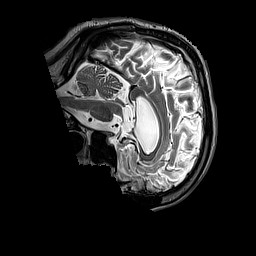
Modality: T2w
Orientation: sagittal
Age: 52
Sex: male
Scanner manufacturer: siemens
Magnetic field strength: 3 T
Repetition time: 3.2 s
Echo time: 0.212 s